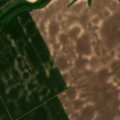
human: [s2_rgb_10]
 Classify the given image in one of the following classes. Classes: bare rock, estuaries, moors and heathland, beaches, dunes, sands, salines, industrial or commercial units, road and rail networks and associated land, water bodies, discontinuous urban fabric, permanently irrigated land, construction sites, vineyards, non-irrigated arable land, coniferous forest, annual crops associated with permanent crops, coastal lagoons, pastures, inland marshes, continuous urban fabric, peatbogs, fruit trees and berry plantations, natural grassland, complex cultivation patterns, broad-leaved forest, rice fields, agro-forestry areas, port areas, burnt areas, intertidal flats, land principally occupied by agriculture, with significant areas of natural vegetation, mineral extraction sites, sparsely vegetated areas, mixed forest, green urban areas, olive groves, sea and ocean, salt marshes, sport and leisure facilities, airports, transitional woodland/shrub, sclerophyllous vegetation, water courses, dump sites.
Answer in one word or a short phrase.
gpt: non-irrigated arable land, transitional woodland/shrub